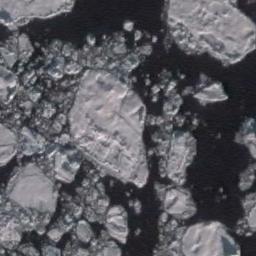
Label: sea_ice